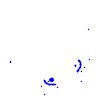
Particle: kaon